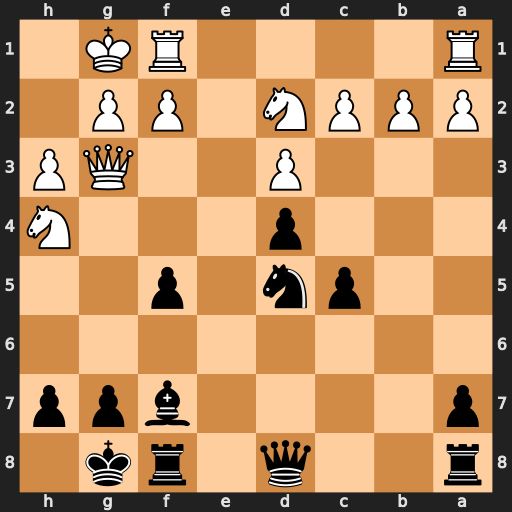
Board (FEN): r2q1rk1/p4bpp/8/2pn1p2/3p3N/3P2QP/PPPN1PP1/R4RK1
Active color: b
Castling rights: -
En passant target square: -
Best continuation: f4 Qg4 h5 Qf5 Qxh4